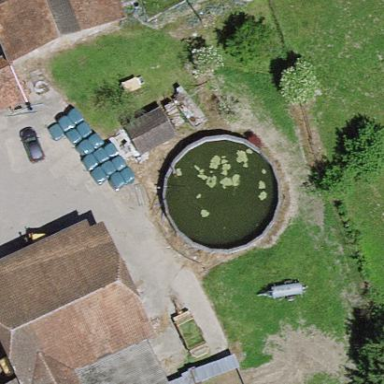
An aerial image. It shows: Storage tank which is man-made.